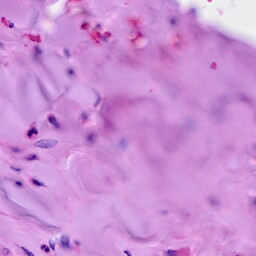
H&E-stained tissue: Breast